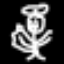
Label: angel